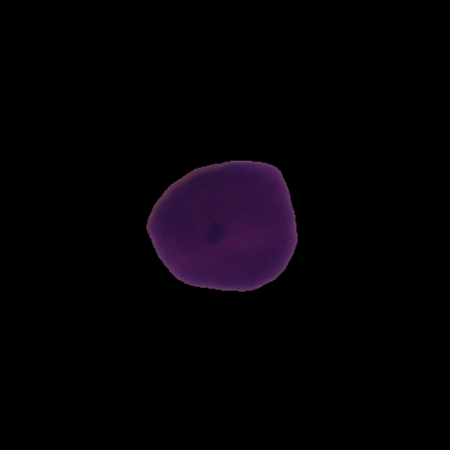
Label: healthy